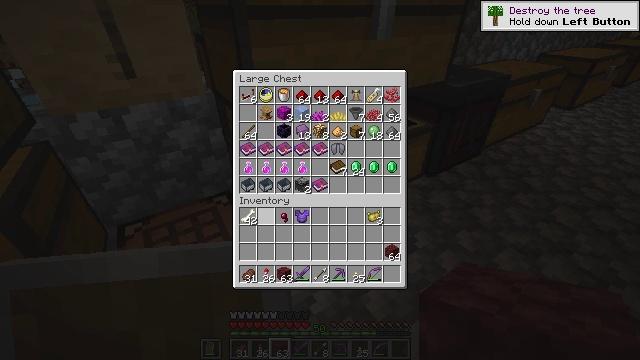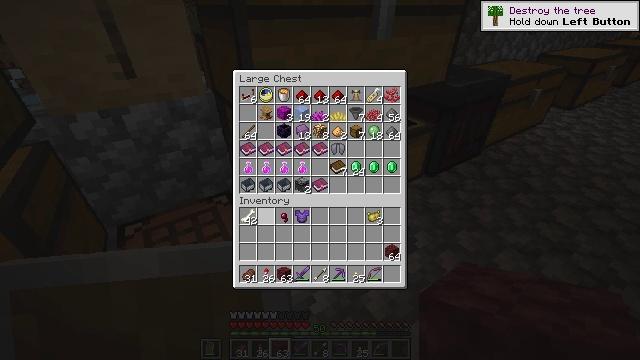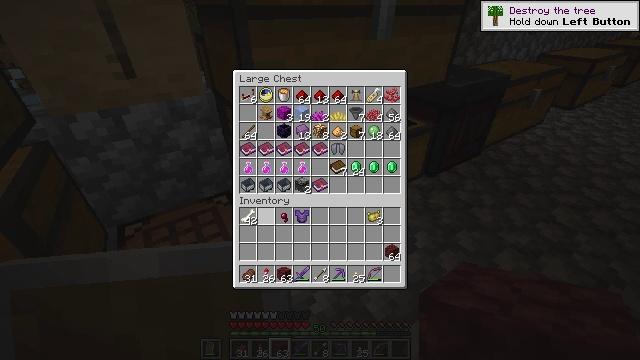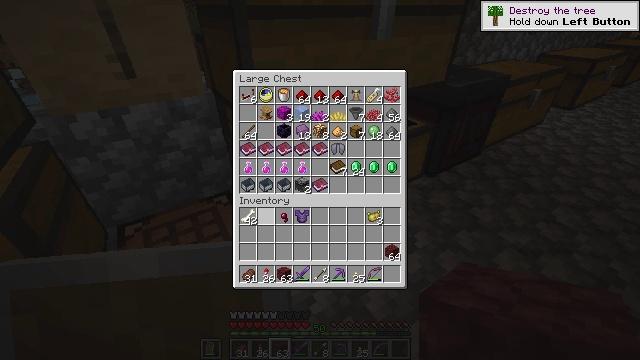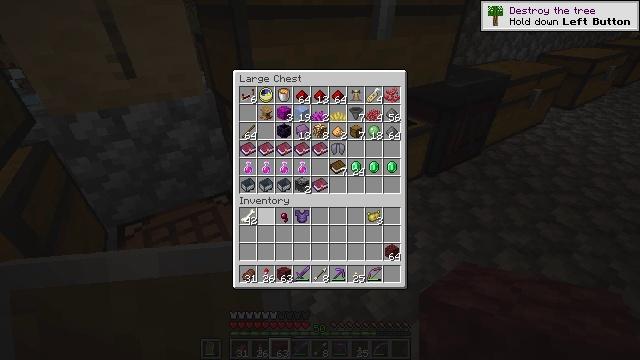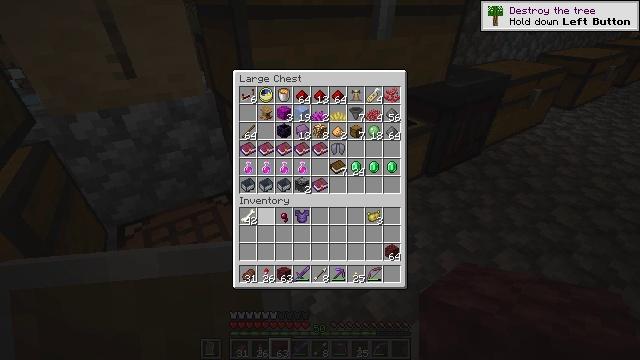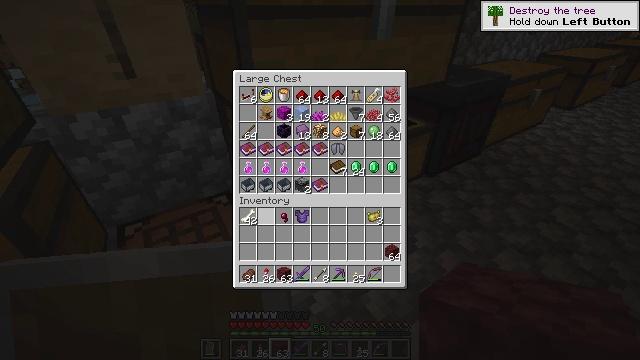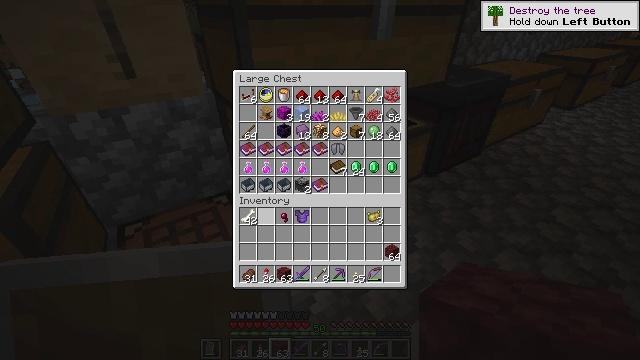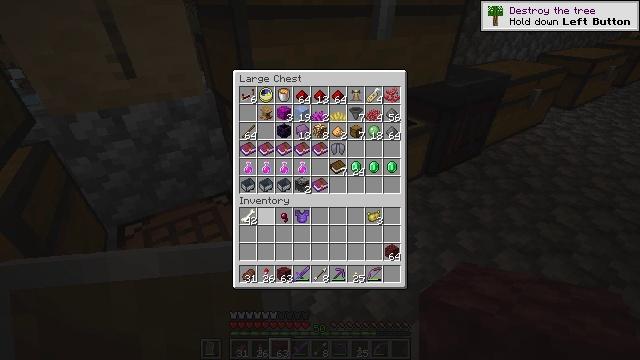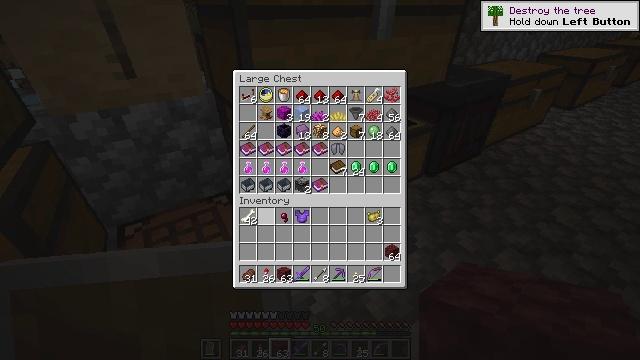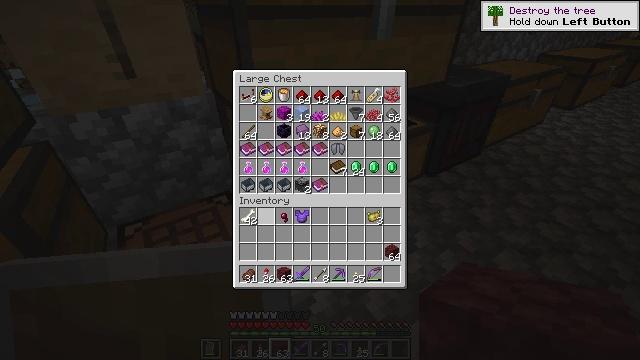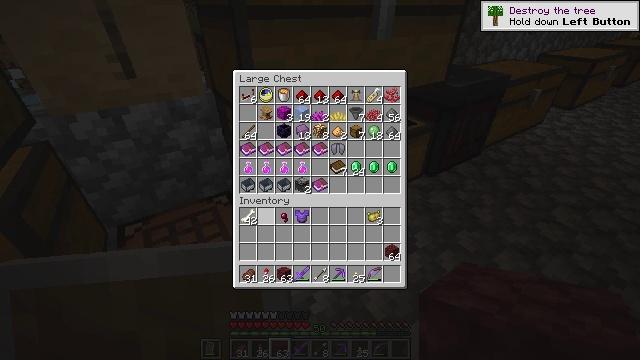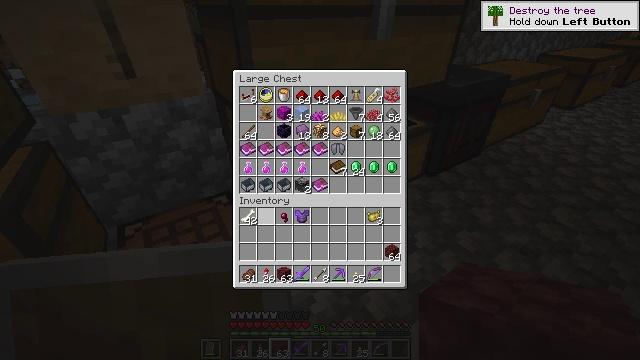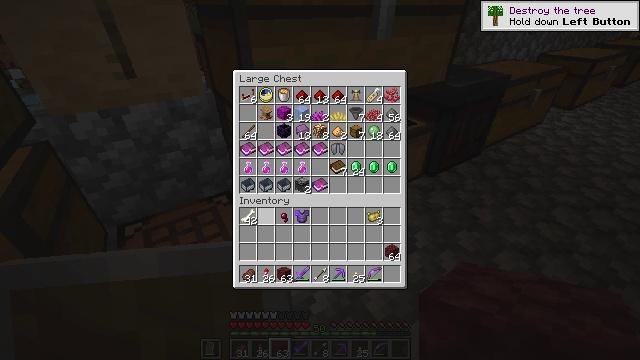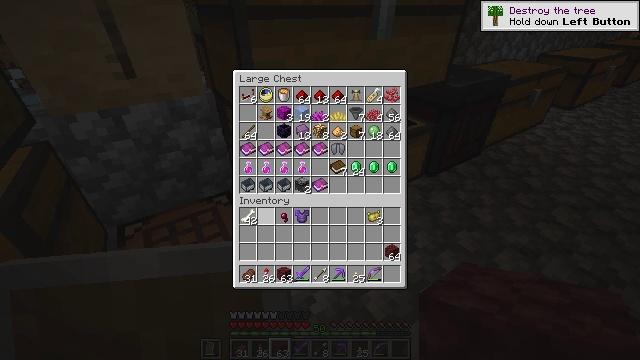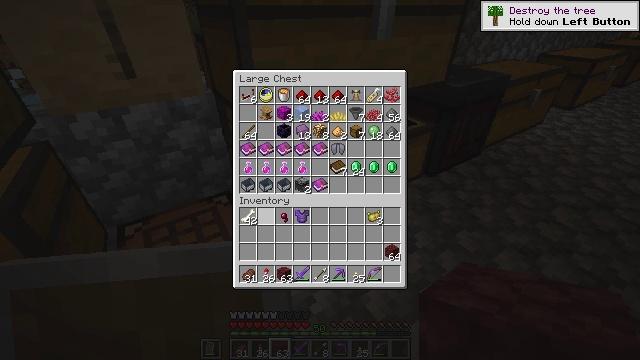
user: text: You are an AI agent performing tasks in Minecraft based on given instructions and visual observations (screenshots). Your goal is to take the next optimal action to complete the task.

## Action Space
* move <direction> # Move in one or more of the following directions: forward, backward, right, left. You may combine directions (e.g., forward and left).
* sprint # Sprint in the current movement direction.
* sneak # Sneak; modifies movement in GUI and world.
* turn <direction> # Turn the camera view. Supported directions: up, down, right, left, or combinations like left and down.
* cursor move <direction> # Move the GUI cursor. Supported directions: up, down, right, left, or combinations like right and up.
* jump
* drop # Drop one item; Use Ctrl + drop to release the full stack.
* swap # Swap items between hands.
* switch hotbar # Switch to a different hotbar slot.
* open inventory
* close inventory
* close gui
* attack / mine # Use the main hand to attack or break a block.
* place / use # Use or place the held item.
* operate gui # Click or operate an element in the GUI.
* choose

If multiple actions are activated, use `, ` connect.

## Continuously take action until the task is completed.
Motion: motion action
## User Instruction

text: Craft a slime block using 9 slimeballs.
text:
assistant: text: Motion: no_op
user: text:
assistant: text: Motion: no_op
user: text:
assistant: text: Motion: no_op
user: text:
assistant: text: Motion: no_op
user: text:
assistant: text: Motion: no_op
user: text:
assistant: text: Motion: no_op
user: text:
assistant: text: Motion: no_op
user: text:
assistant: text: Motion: no_op
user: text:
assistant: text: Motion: no_op
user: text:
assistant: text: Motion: no_op
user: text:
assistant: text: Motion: no_op
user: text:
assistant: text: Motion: no_op
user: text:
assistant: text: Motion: no_op
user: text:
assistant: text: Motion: no_op
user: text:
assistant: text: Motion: no_op
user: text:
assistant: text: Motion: no_op
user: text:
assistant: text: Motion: no_op
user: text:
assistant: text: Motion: no_op
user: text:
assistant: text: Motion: no_op
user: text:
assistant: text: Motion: no_op
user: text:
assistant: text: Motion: no_op
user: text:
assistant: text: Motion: no_op
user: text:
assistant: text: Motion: no_op
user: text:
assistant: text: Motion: no_op
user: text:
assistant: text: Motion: no_op
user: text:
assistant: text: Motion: no_op
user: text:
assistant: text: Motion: no_op
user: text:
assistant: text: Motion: no_op
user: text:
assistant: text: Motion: no_op
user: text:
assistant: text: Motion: no_op